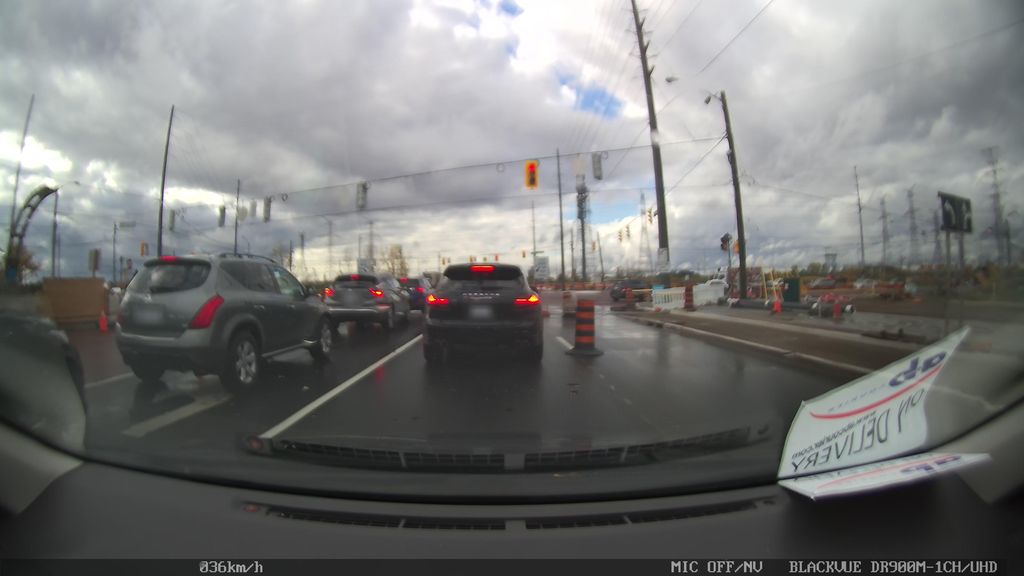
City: toronto